Frequency: 85000
Velocity: 0,2635
Power: 17,3
Pulse duration: 0,0000001
Pass count: 1
Magnification: 10
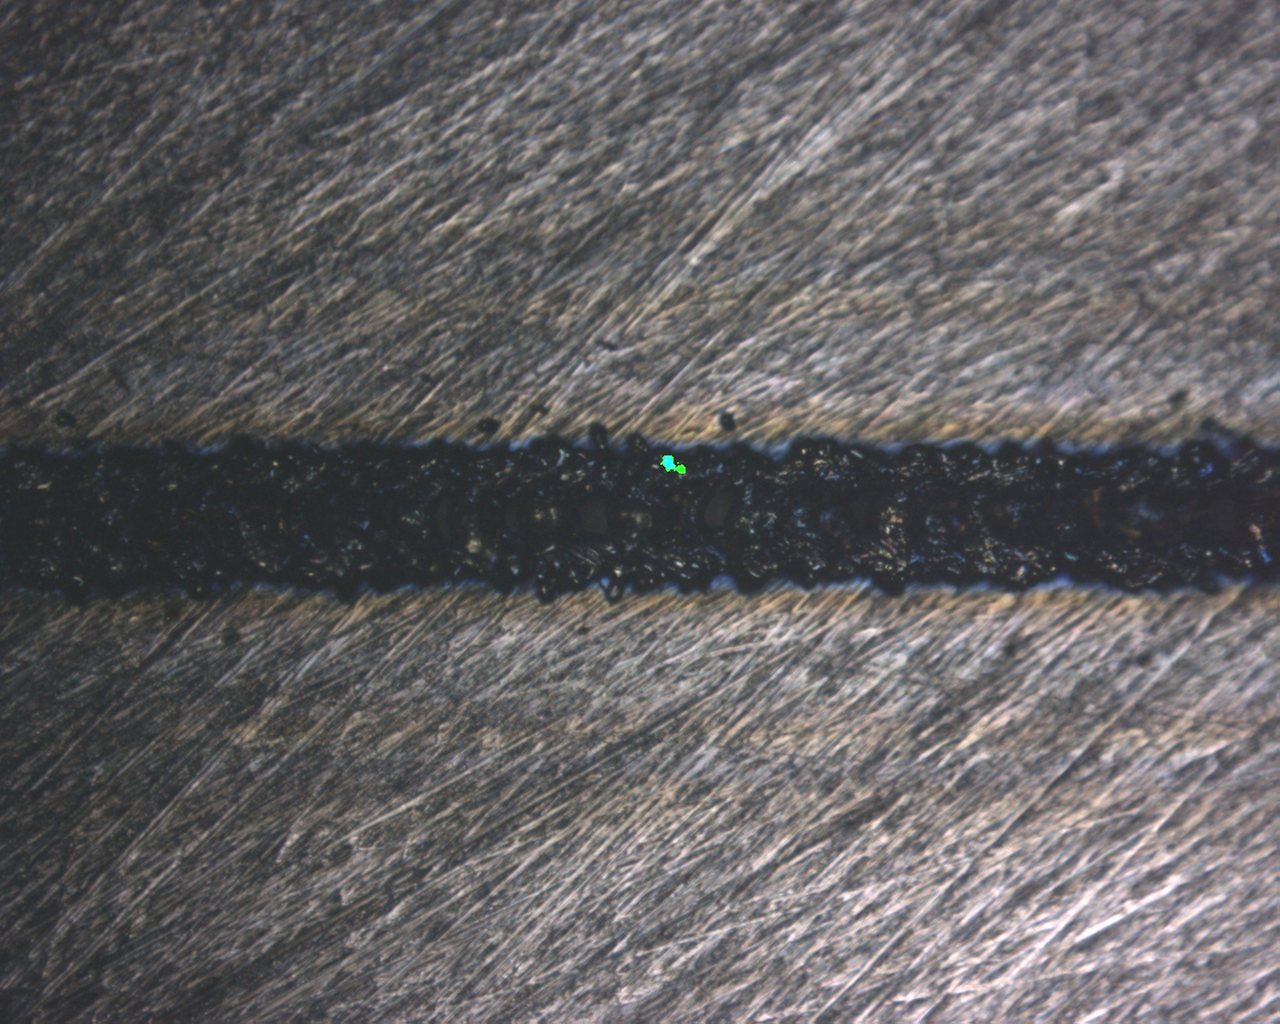
Measured width: 140.233
Other width: 49.77